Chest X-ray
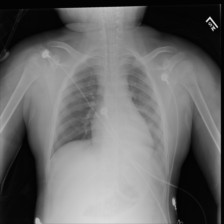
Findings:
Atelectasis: negative
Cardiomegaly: negative
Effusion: negative
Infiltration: negative
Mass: negative
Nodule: negative
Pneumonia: negative
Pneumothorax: negative
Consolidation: negative
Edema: negative
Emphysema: negative
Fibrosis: negative
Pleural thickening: negative
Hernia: negative